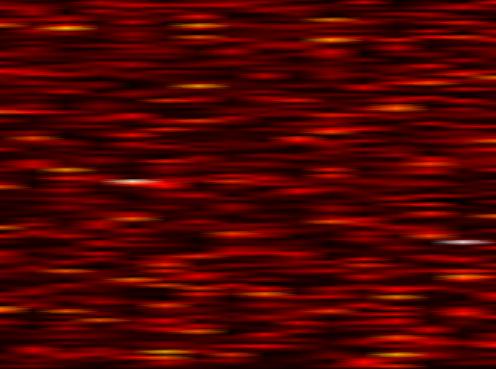
Label: FBMC